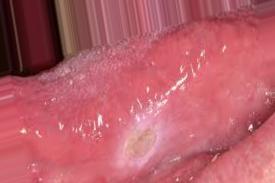
Condition: Mouth Ulcer